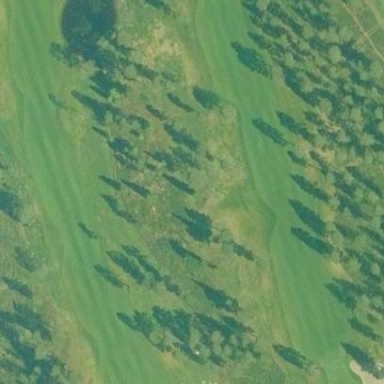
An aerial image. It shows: Grassy area designated as golf fairway.